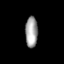
Tissue: prostate
Cell type: T cells
Senescence score: 0.2549
Nuclear area (px): 377
Mean DAPI intensity: 159.223